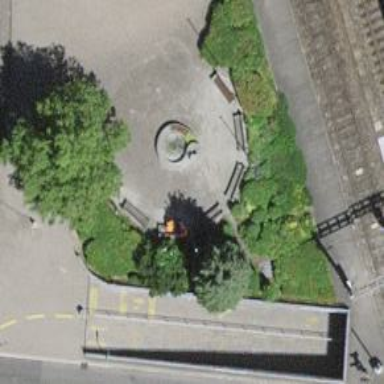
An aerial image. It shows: Brown bench in the vicinity.